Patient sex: F
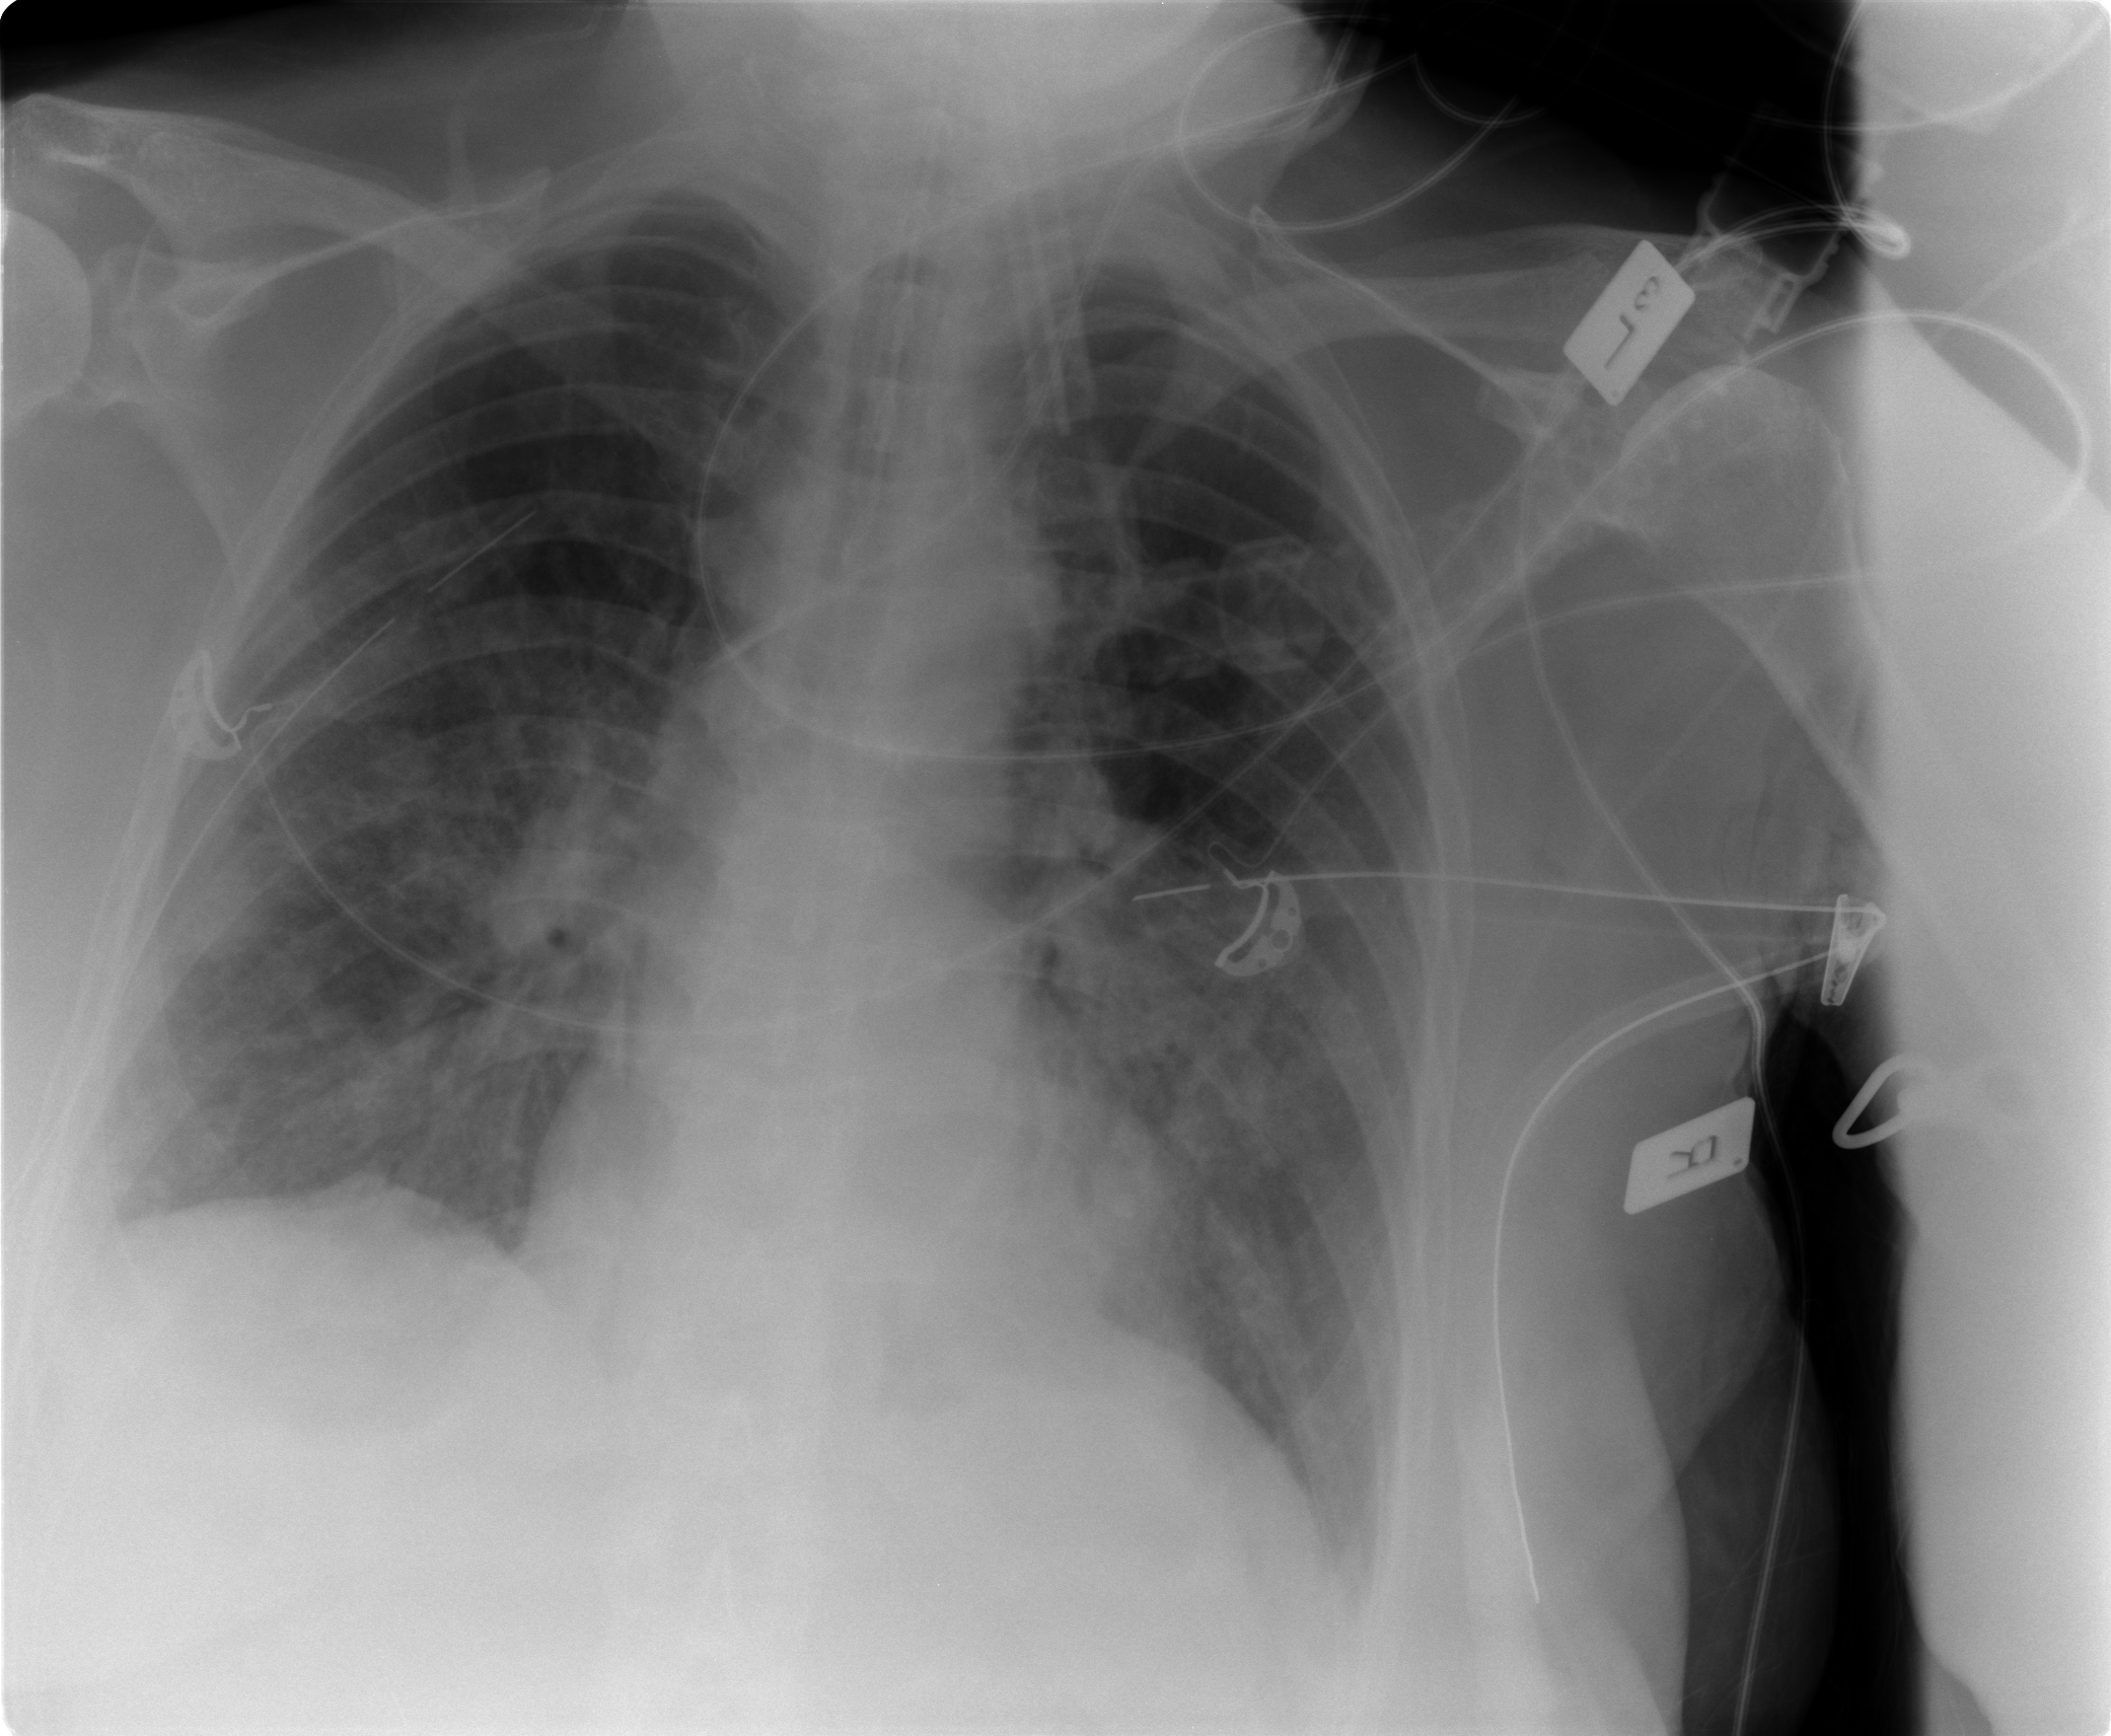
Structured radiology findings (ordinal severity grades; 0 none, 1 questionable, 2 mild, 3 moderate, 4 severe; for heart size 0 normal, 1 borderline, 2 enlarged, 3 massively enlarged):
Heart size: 0
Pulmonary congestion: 2
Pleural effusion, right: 2
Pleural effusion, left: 2
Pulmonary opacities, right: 2
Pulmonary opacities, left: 2
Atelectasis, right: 2
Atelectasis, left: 2